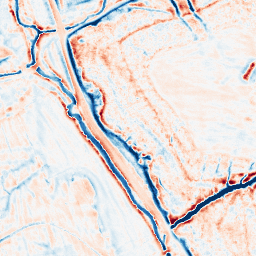
Category: edge_preserving
Decomposition family: bilateral
Decomposition parameters: d: 15
sigma_color: 100
sigma_space: 75
Upsampling method: regularized
Upsampling parameters: scale: 4
lambda_reg: 0.001
Upsampling scale: 4